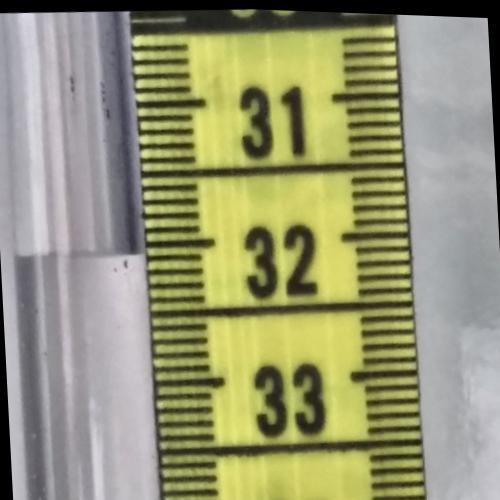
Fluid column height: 32.1 cm